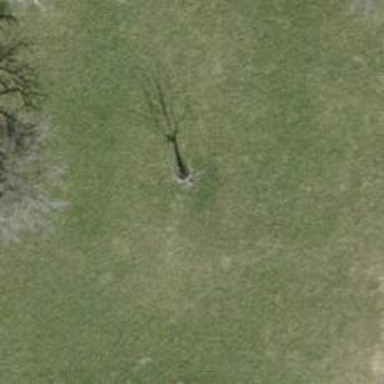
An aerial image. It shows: Urban area featuring tree as natural element.